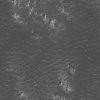
Atmospheric dust classification: not_dusty